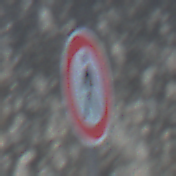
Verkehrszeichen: VerbotFussgaenger
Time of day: MorningAfternoon
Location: Outdoor (Suburban)
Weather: PartlyCloudy
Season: NotSpecified
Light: Natural